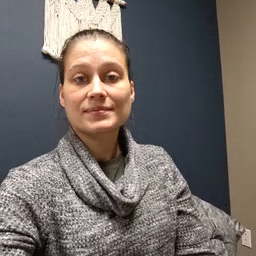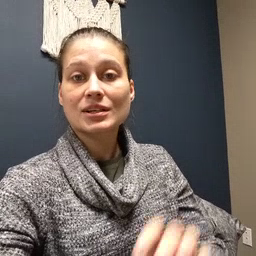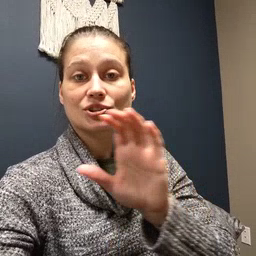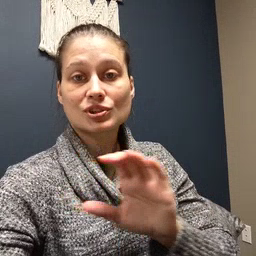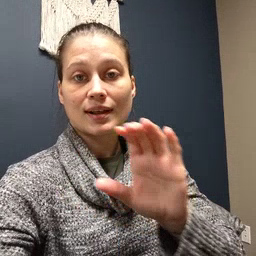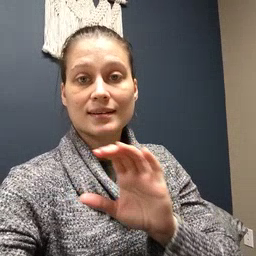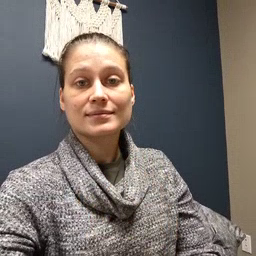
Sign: chocolate